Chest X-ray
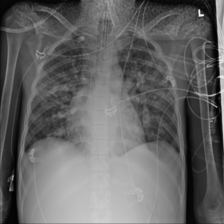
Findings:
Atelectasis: negative
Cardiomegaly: negative
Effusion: positive
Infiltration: negative
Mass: negative
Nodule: negative
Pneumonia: negative
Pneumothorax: negative
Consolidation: positive
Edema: negative
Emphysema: negative
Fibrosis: negative
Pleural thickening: negative
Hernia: negative